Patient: sex F, age 56
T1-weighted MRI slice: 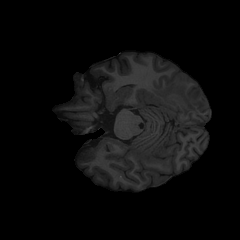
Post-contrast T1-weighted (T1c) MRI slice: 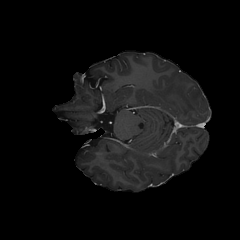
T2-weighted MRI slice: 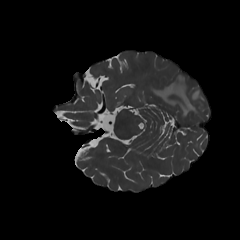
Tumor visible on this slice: yes
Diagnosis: Glioblastoma, IDH-wildtype
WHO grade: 4